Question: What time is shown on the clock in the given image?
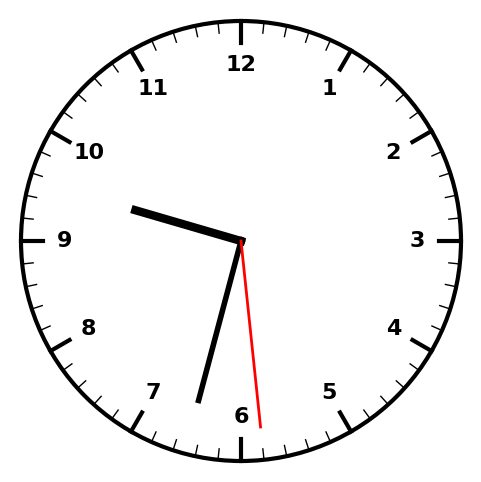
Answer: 09:32:29